Question: <URL> via dynamic data list 'Document' field. Now I would like to allow anonymous users to download those files, but currently they see only file name without the link to file:

Do you have any suggestions about how can I achieve that?
Edit:
As @Mark suggested, I've created Display Templated and in freemarker editor I've selected 'Display and Media' field. It generated following code in my .ftl file:
'''
<a href="${ddmUtil.getDisplayFieldValue(themeDisplay, cur_record.getFieldValue("Documents_and_Media1422", locale), cur_record.getFieldType("Documents_and_Media1422"))}">
${languageUtil.format(locale, "download-x", "Documents and Media")}
</a>
'''
I've saved changes and refreshed page. It gave me following error:
'Expression cur_record is undefined on line 9, column 3 in 10157#10197#16569.'
Shouldn't cur_record be populated by the liferay?
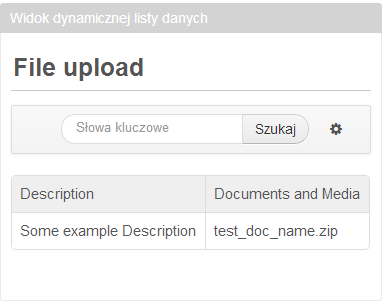
Answer: Create new "Display Template" witch include the link to the Document:

Define the 'records' variable:
'''
<#assign DDLRecordLocalService = serviceLocator.findService("com.liferay.portlet.dynamicdatalists.service.DDLRecordLocalService")>
<#assign records = DDLRecordLocalService.getRecords(reserved_record_set_id)>
<#if records?has_content>
<#list records as cur_record>
<a href="${ddmUtil.getDisplayFieldValue(themeDisplay, cur_record.getFieldValue("Documents_and_Media1422", locale), cur_record.getFieldType("Documents_and_Media1422"))}">
${languageUtil.format(locale, "download-x", "Documents and Media")}
</a>
</#list>
</#if>
'''
Also, due to bug <URL>, update the 'portal-ext.properties':
<URL>